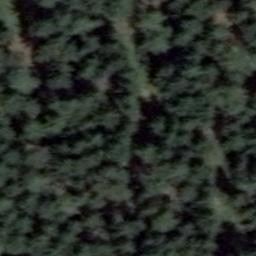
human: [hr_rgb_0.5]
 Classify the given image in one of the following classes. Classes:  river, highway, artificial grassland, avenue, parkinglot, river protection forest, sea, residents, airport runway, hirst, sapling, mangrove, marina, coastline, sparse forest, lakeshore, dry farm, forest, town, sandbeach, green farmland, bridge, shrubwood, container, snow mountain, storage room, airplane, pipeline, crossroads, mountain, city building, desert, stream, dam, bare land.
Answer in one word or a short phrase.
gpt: forest